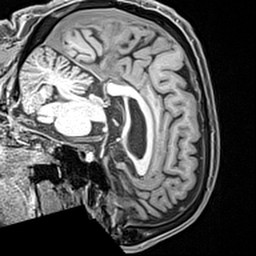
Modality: T1w
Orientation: sagittal
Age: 69
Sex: male
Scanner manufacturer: siemens
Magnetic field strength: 3 T
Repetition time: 2.4 s
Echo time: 0.0022 s